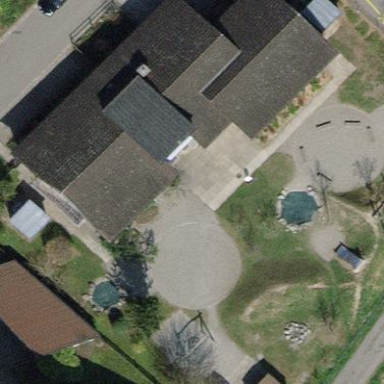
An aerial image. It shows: Kindergarten school.